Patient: sex F, age 68
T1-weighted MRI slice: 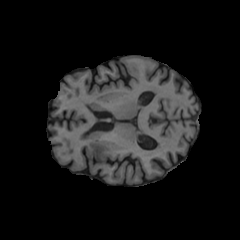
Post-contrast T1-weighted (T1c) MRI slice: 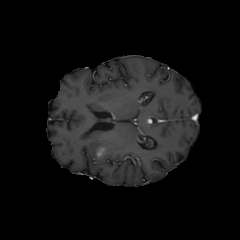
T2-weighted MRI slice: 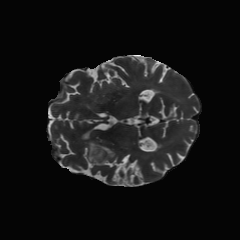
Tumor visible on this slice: yes
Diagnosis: Glioblastoma, IDH-wildtype
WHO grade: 4